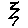
Label: zigzag